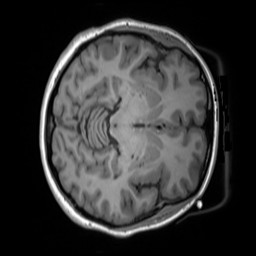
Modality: T1w
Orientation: axial
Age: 27
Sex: female
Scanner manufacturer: siemens
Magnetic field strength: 3 T
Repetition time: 1.55 s
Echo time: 0.00234 s